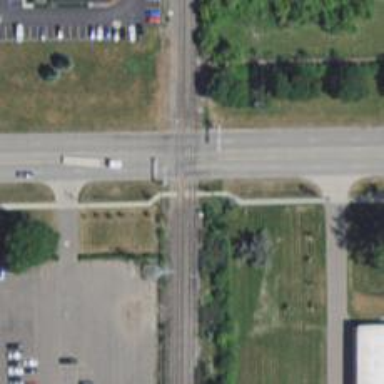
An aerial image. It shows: Railway crossing.